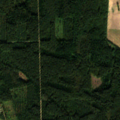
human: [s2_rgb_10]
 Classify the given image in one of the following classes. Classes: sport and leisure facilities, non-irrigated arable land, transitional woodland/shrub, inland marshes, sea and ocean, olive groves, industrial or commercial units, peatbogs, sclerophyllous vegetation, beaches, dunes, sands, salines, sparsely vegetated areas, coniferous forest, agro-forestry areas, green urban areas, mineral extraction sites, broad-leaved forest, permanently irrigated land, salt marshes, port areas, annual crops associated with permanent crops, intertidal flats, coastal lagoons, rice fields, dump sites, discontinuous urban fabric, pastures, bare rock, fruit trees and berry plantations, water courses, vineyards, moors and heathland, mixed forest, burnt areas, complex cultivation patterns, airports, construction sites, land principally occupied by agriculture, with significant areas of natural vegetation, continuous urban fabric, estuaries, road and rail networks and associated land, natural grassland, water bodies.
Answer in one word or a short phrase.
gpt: non-irrigated arable land, complex cultivation patterns, coniferous forest, mixed forest